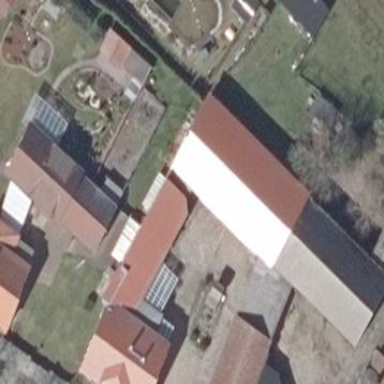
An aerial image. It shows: Terrace building.